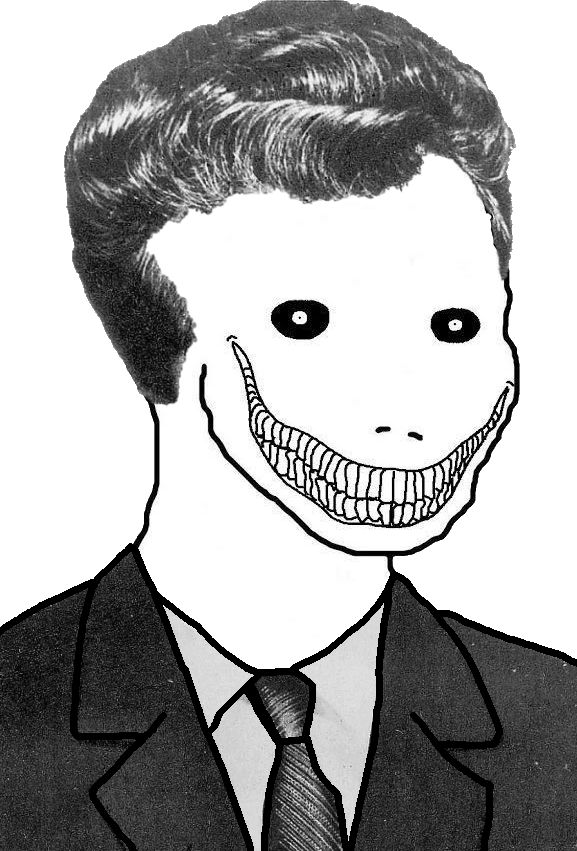
Label: 5_Oomer